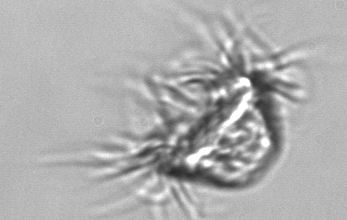
Label: Leegaardiella_ovalis